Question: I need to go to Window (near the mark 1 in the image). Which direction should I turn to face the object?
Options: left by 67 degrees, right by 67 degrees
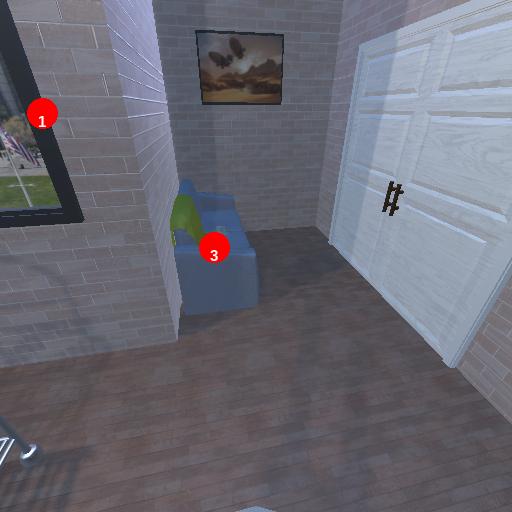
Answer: left by 67 degrees